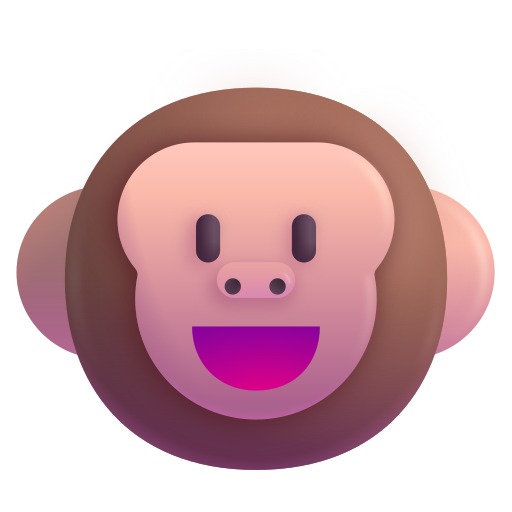
monkey face color